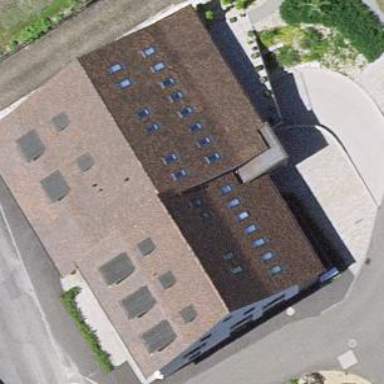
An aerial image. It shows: Building.